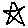
Label: star